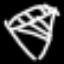
Label: diamond